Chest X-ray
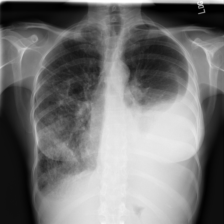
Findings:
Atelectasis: negative
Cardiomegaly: negative
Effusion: positive
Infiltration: negative
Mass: negative
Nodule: negative
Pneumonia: negative
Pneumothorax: negative
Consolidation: negative
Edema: negative
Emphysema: negative
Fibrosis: negative
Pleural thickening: positive
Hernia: negative